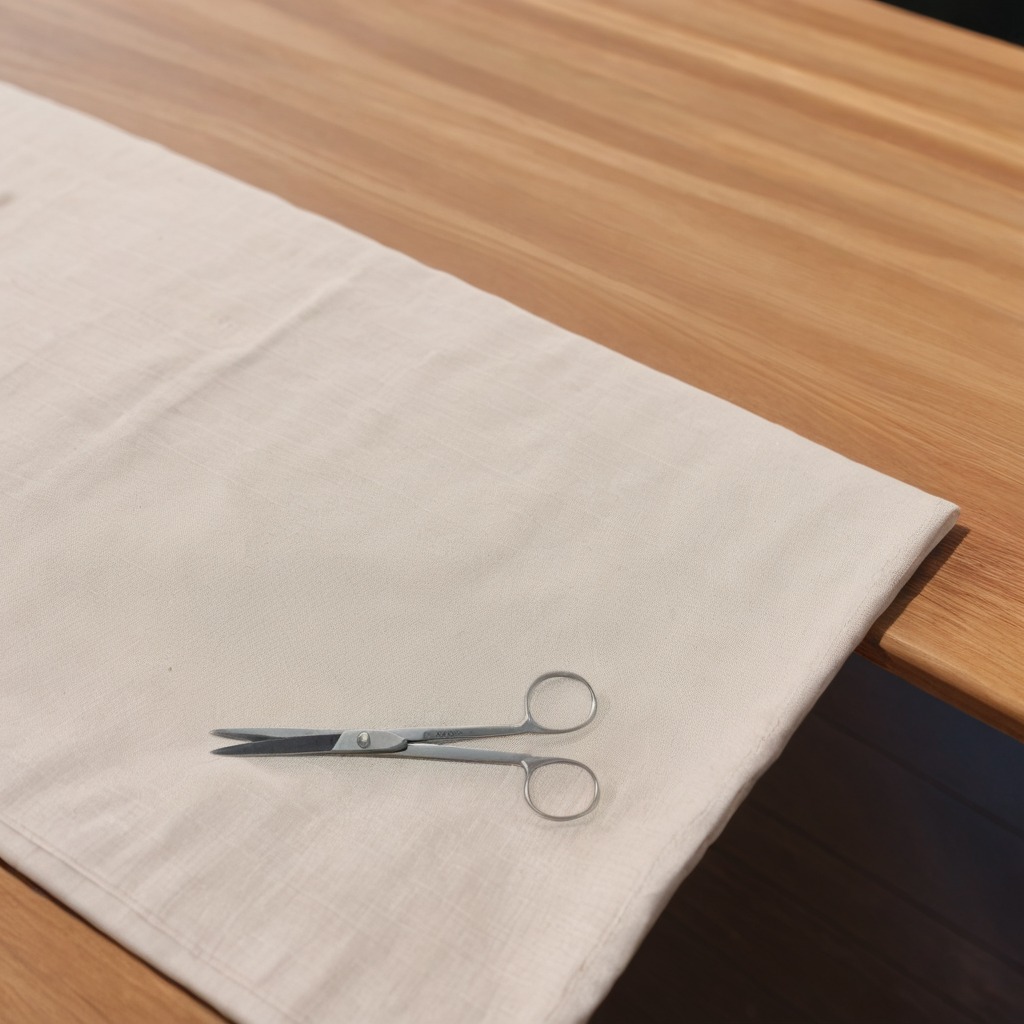
A scissor lying on a wooden table in an outdoor workshop during daytime bright natural light soft shadows worn but beneath the cloth